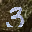
Label: 3